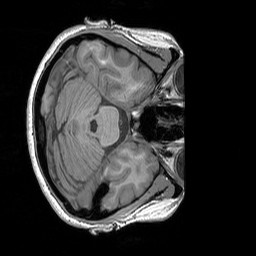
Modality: T1w
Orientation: axial